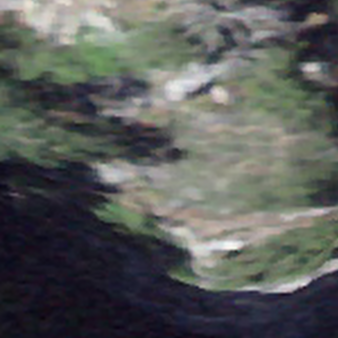
Label: other